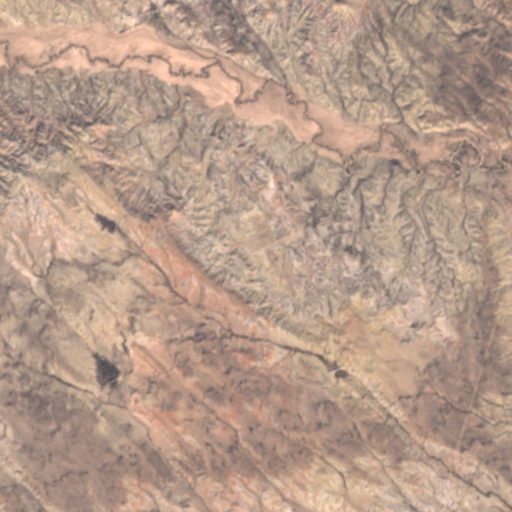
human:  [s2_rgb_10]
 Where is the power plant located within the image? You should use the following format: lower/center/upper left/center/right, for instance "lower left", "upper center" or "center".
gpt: There is no power plant in the image.